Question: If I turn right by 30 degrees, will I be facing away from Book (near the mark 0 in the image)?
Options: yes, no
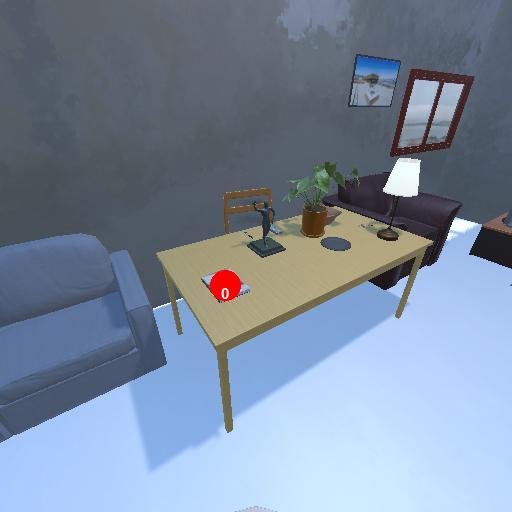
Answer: yes